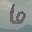
Label: 6